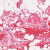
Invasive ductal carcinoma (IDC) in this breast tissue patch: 0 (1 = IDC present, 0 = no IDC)